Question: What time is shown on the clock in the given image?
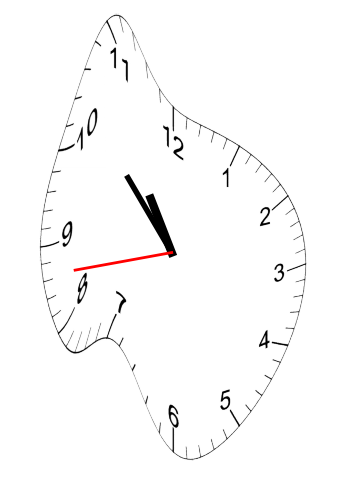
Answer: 10:52:43